Interaction volume radius: 10 \u00c5
Interaction volume height: 10 \u00c5
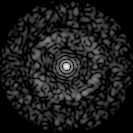
Disorder parameter: 0.8367